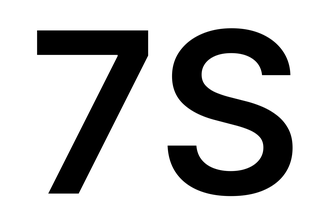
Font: Inter_SemiBold